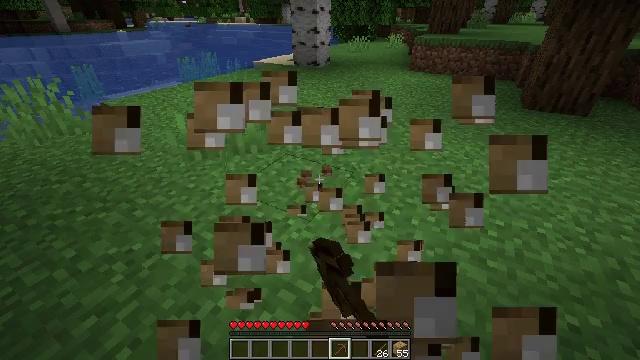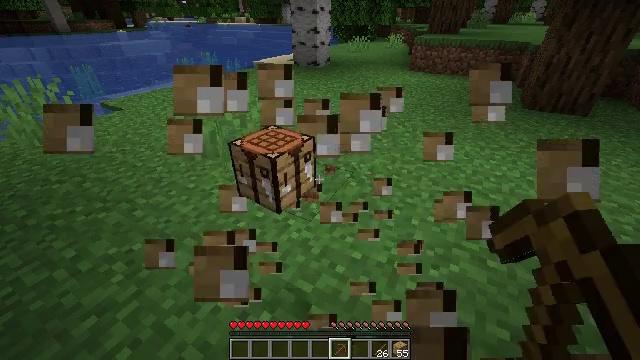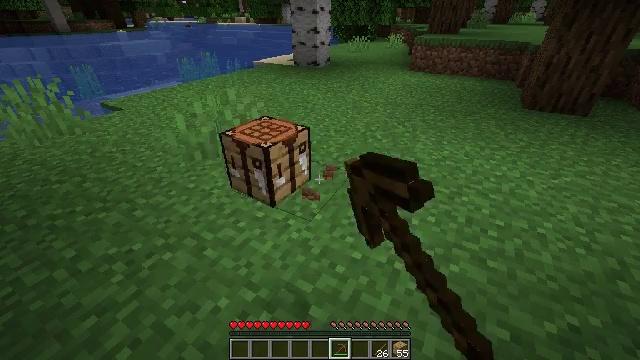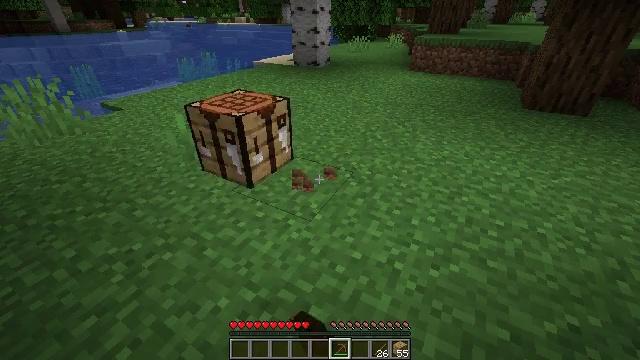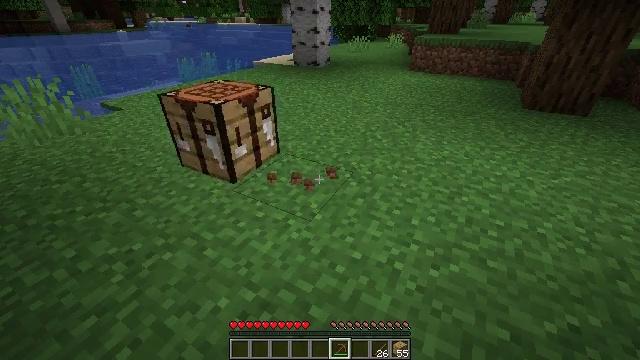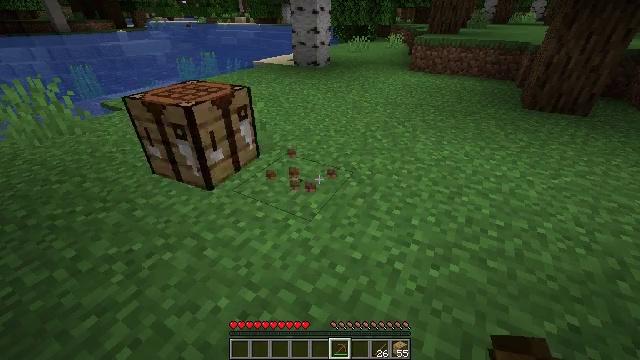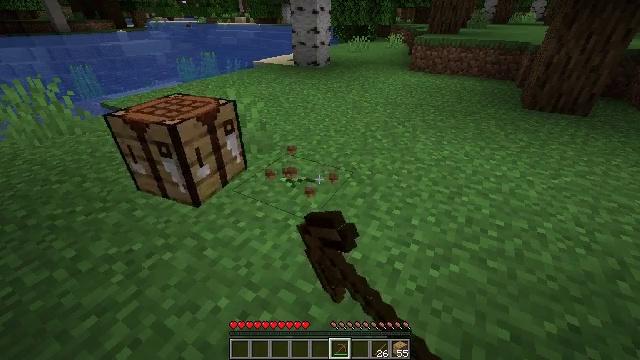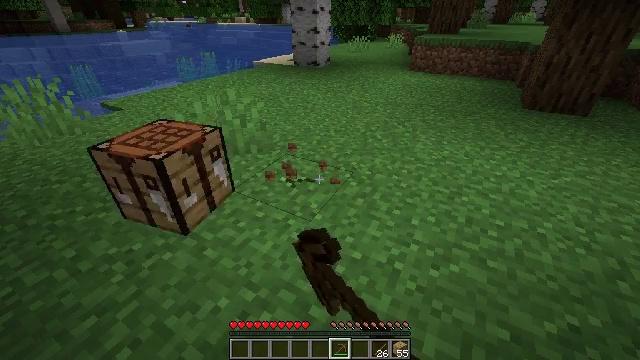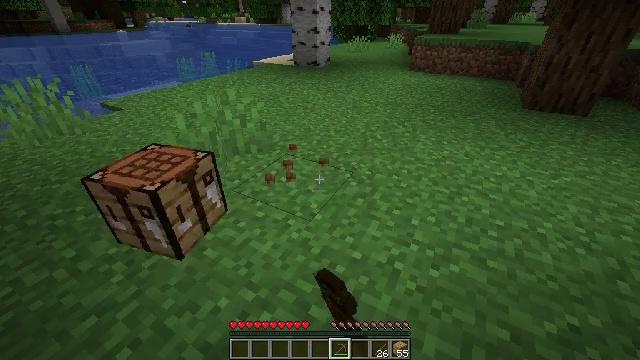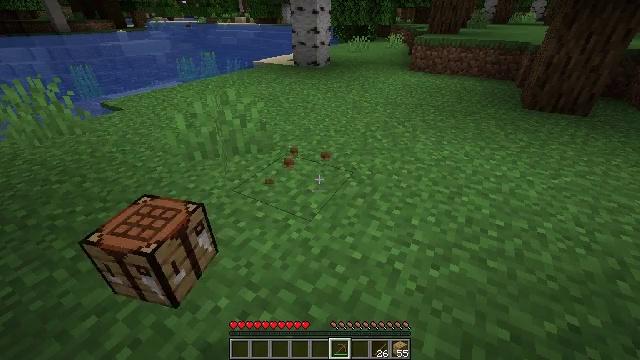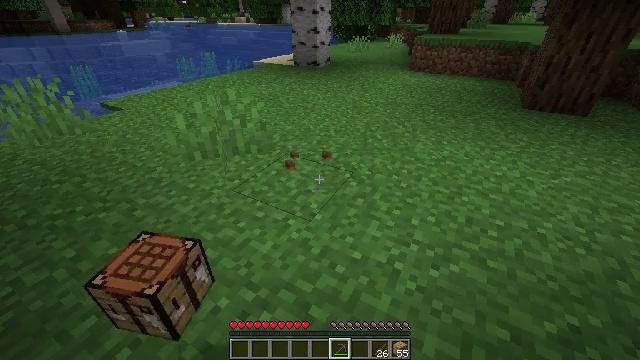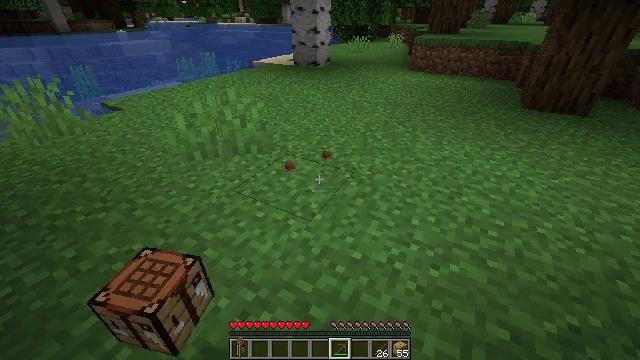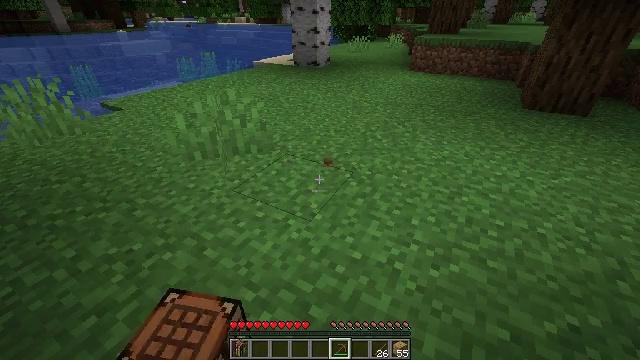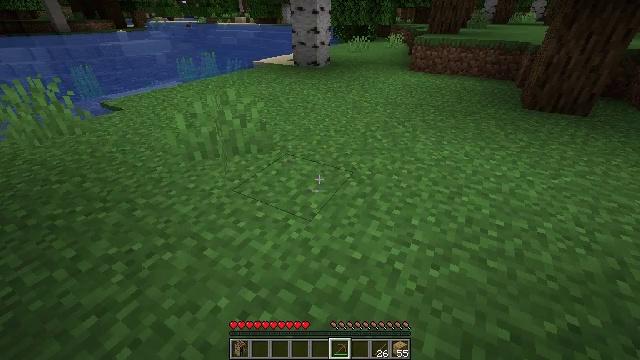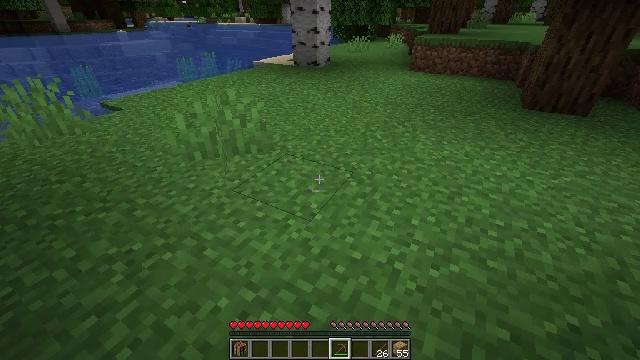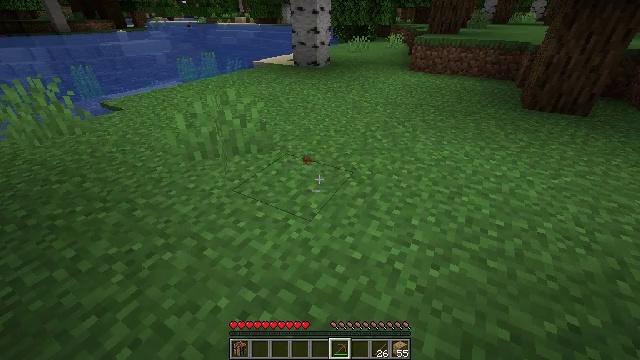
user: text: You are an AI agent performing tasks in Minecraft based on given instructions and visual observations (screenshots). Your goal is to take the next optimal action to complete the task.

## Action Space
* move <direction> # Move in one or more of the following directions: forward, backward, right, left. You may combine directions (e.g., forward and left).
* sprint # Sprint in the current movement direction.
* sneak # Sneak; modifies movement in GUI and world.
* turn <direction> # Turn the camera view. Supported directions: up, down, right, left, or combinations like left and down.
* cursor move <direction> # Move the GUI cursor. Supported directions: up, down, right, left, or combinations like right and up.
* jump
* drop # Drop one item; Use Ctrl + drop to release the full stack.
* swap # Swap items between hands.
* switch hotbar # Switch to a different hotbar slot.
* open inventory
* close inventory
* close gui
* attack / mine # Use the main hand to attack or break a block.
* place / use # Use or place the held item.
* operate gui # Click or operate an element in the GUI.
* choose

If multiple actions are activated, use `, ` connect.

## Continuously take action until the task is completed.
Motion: motion action
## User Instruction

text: Dig up the grass block for dirt.
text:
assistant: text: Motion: attack / mine
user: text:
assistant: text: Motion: attack / mine
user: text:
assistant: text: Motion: attack / mine
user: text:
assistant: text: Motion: attack / mine
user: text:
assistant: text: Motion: attack / mine
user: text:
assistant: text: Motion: attack / mine
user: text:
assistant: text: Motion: attack / mine
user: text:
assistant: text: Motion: no_op
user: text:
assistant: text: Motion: no_op
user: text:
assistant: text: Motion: no_op
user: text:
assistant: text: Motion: no_op
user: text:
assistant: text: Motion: no_op
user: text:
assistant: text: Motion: no_op
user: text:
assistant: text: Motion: no_op
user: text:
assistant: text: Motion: attack / mine
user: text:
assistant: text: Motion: attack / mine
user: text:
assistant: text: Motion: attack / mine
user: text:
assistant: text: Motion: attack / mine
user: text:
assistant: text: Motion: attack / mine
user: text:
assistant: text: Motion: turn down, attack / mine
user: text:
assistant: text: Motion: turn right and down, attack / mine
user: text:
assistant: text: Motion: turn down, attack / mine
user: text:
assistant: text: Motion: attack / mine
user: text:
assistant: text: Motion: attack / mine
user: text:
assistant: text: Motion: attack / mine
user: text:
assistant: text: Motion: attack / mine
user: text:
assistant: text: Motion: attack / mine
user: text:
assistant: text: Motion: attack / mine
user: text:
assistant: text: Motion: attack / mine
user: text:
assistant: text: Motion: attack / mine